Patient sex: M
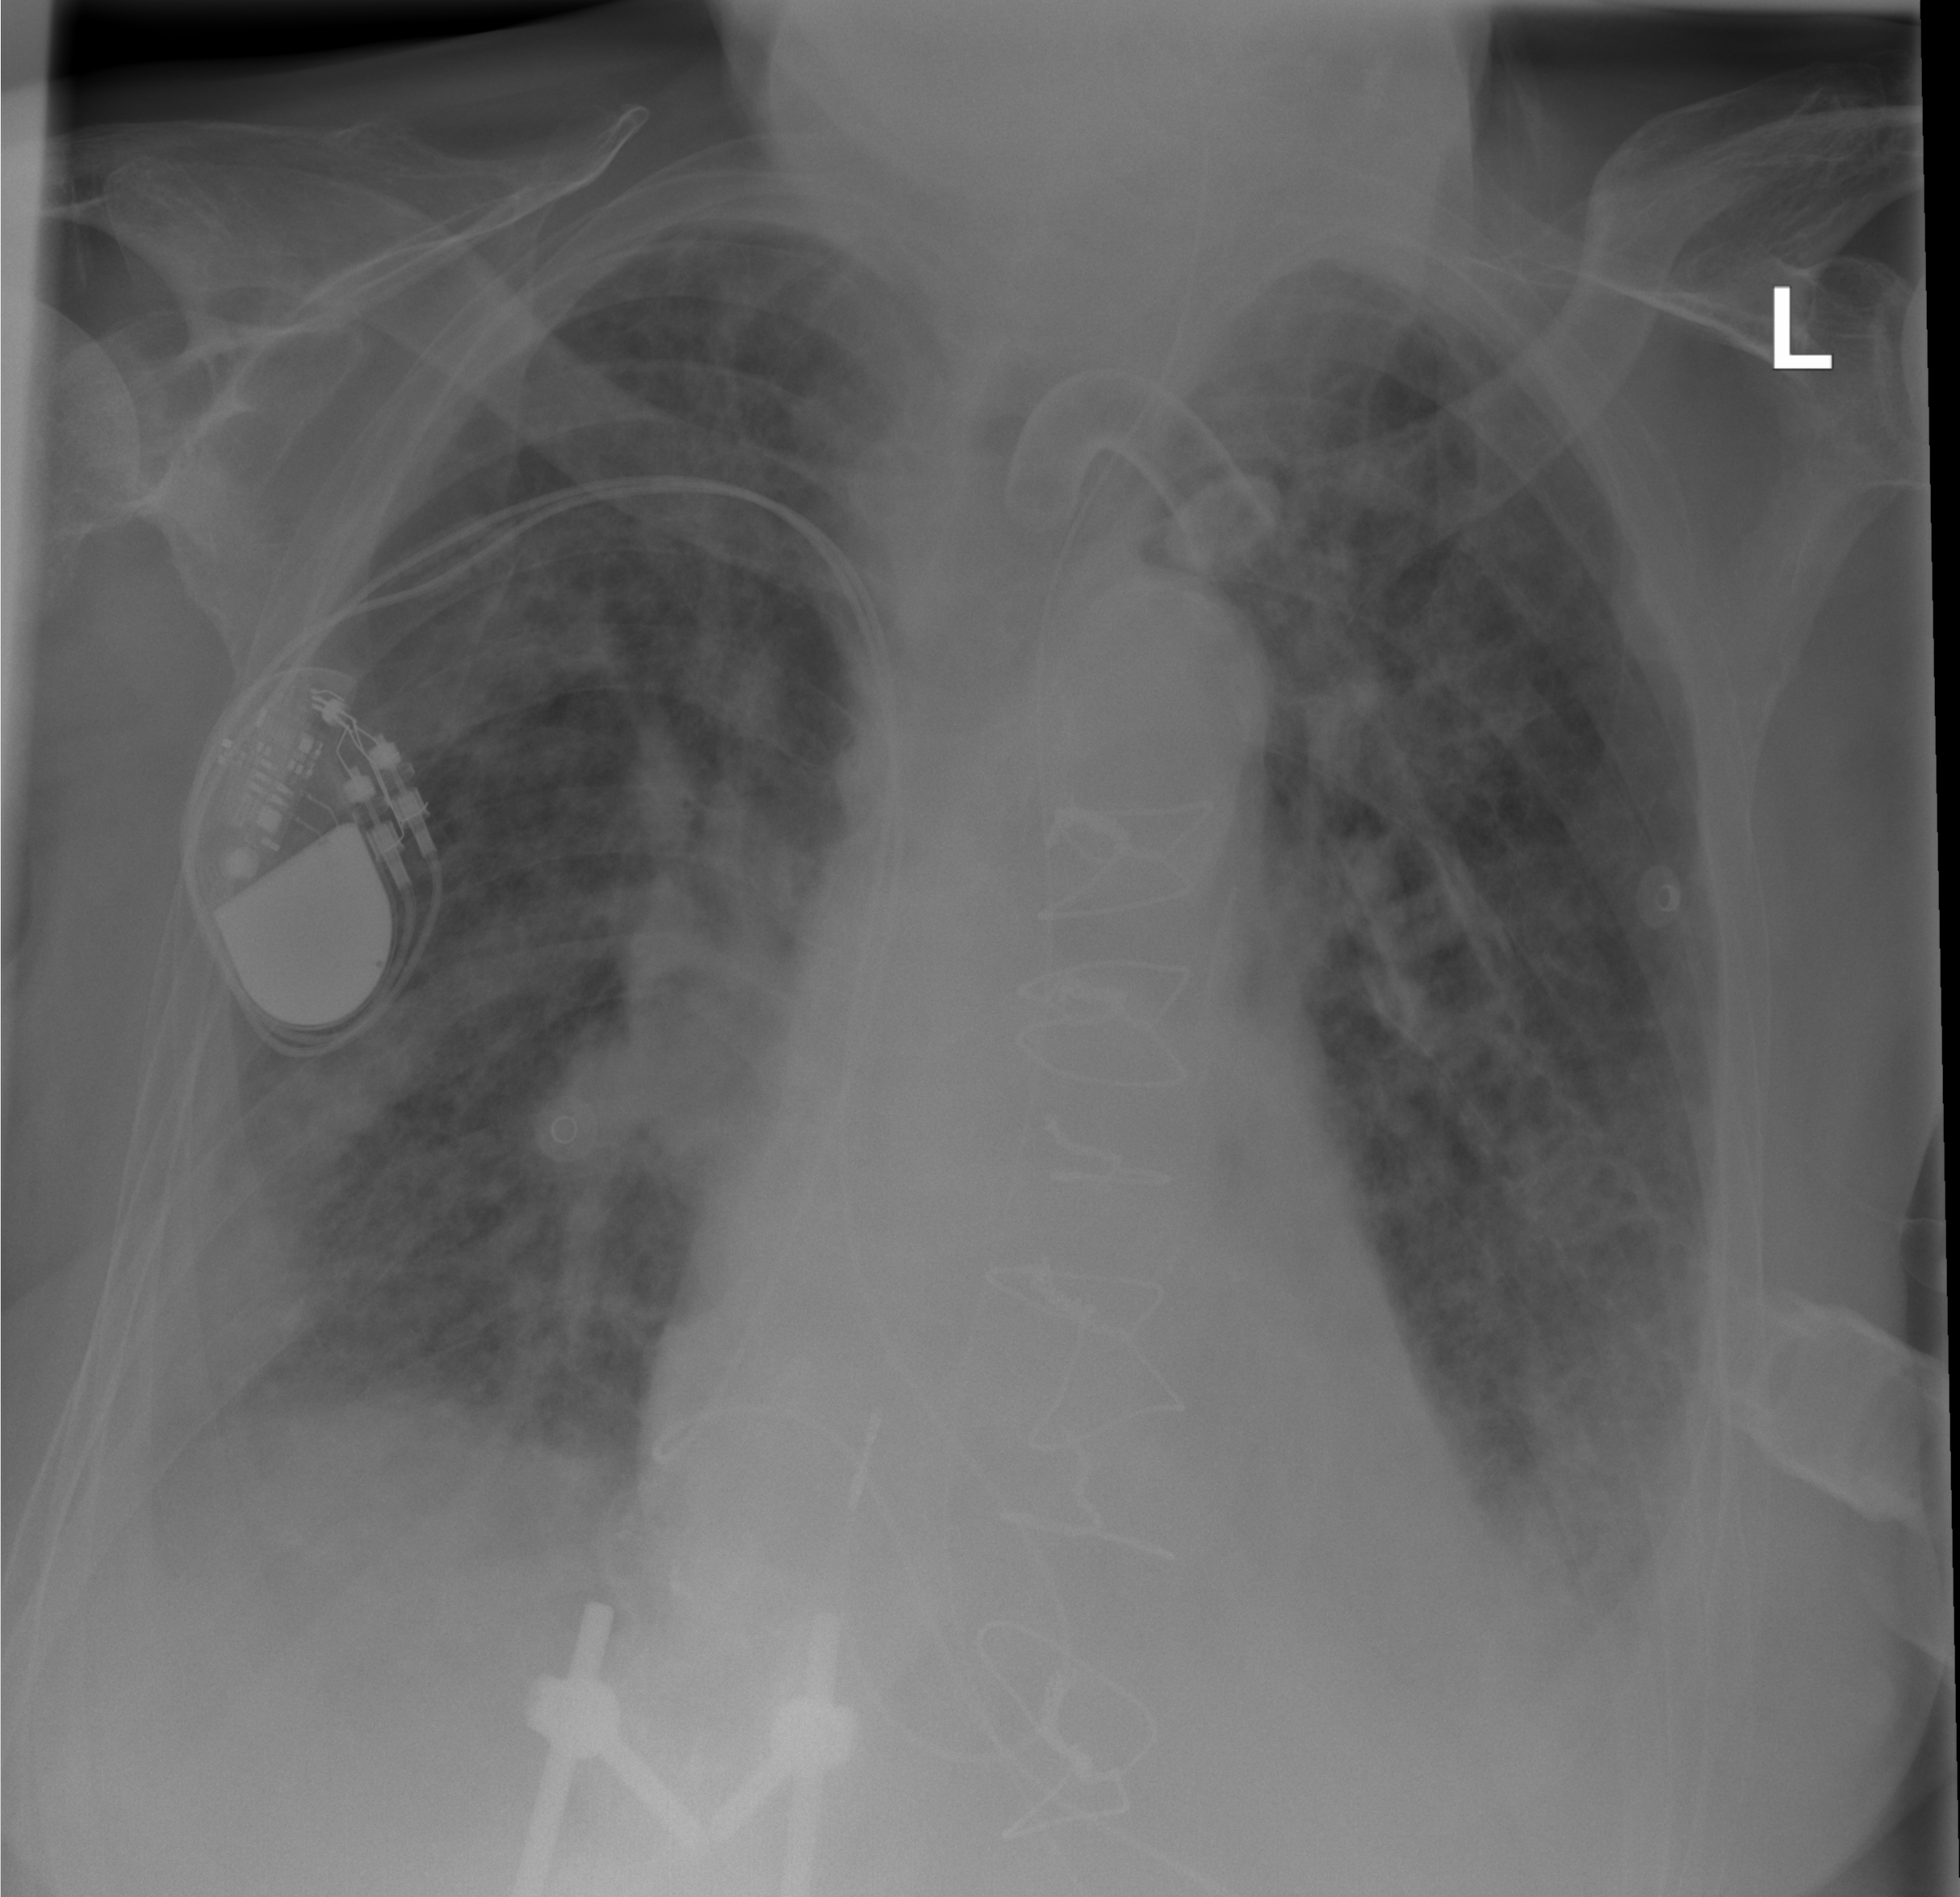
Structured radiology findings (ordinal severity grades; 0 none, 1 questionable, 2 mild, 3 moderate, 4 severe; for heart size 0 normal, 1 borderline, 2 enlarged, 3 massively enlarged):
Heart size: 0
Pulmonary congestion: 2
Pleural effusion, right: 2
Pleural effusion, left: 2
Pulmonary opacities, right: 3
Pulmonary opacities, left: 3
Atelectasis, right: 2
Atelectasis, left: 2